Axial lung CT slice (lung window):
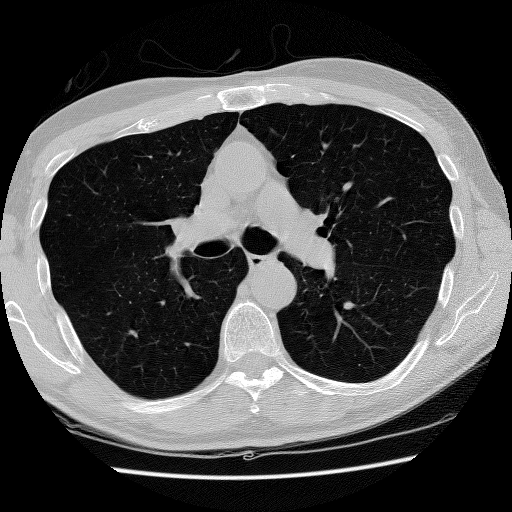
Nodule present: no